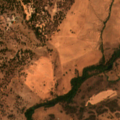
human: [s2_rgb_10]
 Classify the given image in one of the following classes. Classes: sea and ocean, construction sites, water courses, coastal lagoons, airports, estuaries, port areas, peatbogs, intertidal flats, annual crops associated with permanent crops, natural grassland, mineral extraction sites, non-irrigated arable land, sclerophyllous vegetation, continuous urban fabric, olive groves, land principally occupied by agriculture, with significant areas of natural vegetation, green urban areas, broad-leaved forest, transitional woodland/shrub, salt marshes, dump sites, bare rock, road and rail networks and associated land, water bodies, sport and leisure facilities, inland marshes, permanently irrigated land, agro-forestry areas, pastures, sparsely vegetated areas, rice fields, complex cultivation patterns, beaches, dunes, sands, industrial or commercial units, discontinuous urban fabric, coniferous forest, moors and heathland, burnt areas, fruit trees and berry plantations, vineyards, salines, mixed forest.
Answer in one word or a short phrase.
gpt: non-irrigated arable land, annual crops associated with permanent crops, complex cultivation patterns, land principally occupied by agriculture, with significant areas of natural vegetation, agro-forestry areas, broad-leaved forest